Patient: sex M, age 48
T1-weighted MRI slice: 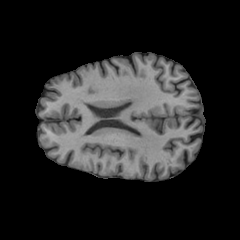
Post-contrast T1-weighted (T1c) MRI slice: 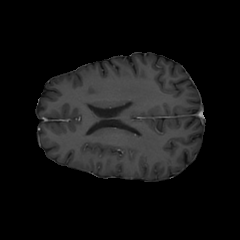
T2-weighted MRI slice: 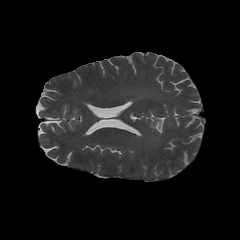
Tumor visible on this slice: no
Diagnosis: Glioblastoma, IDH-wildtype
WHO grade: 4